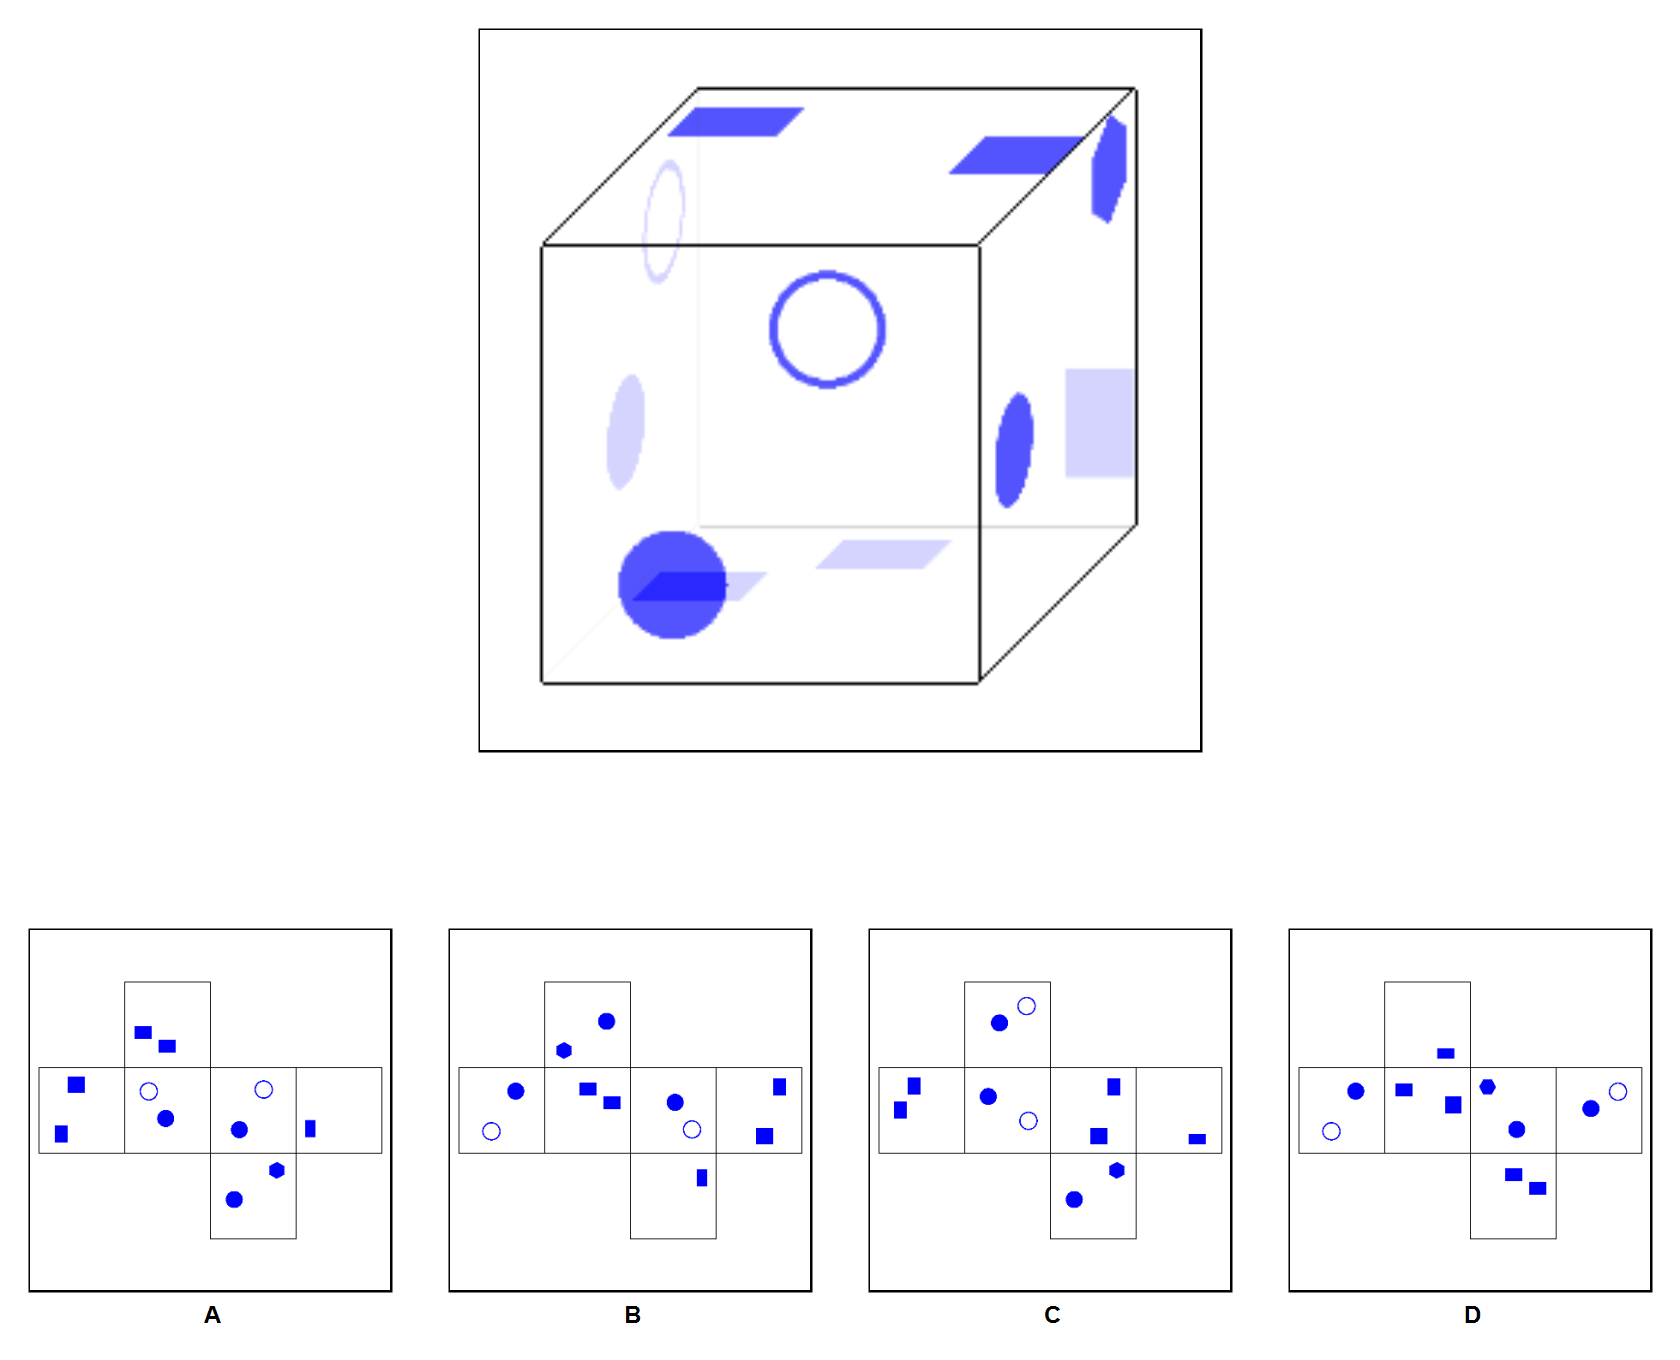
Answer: C